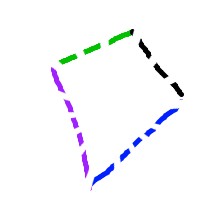
Shape: kite